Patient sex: M
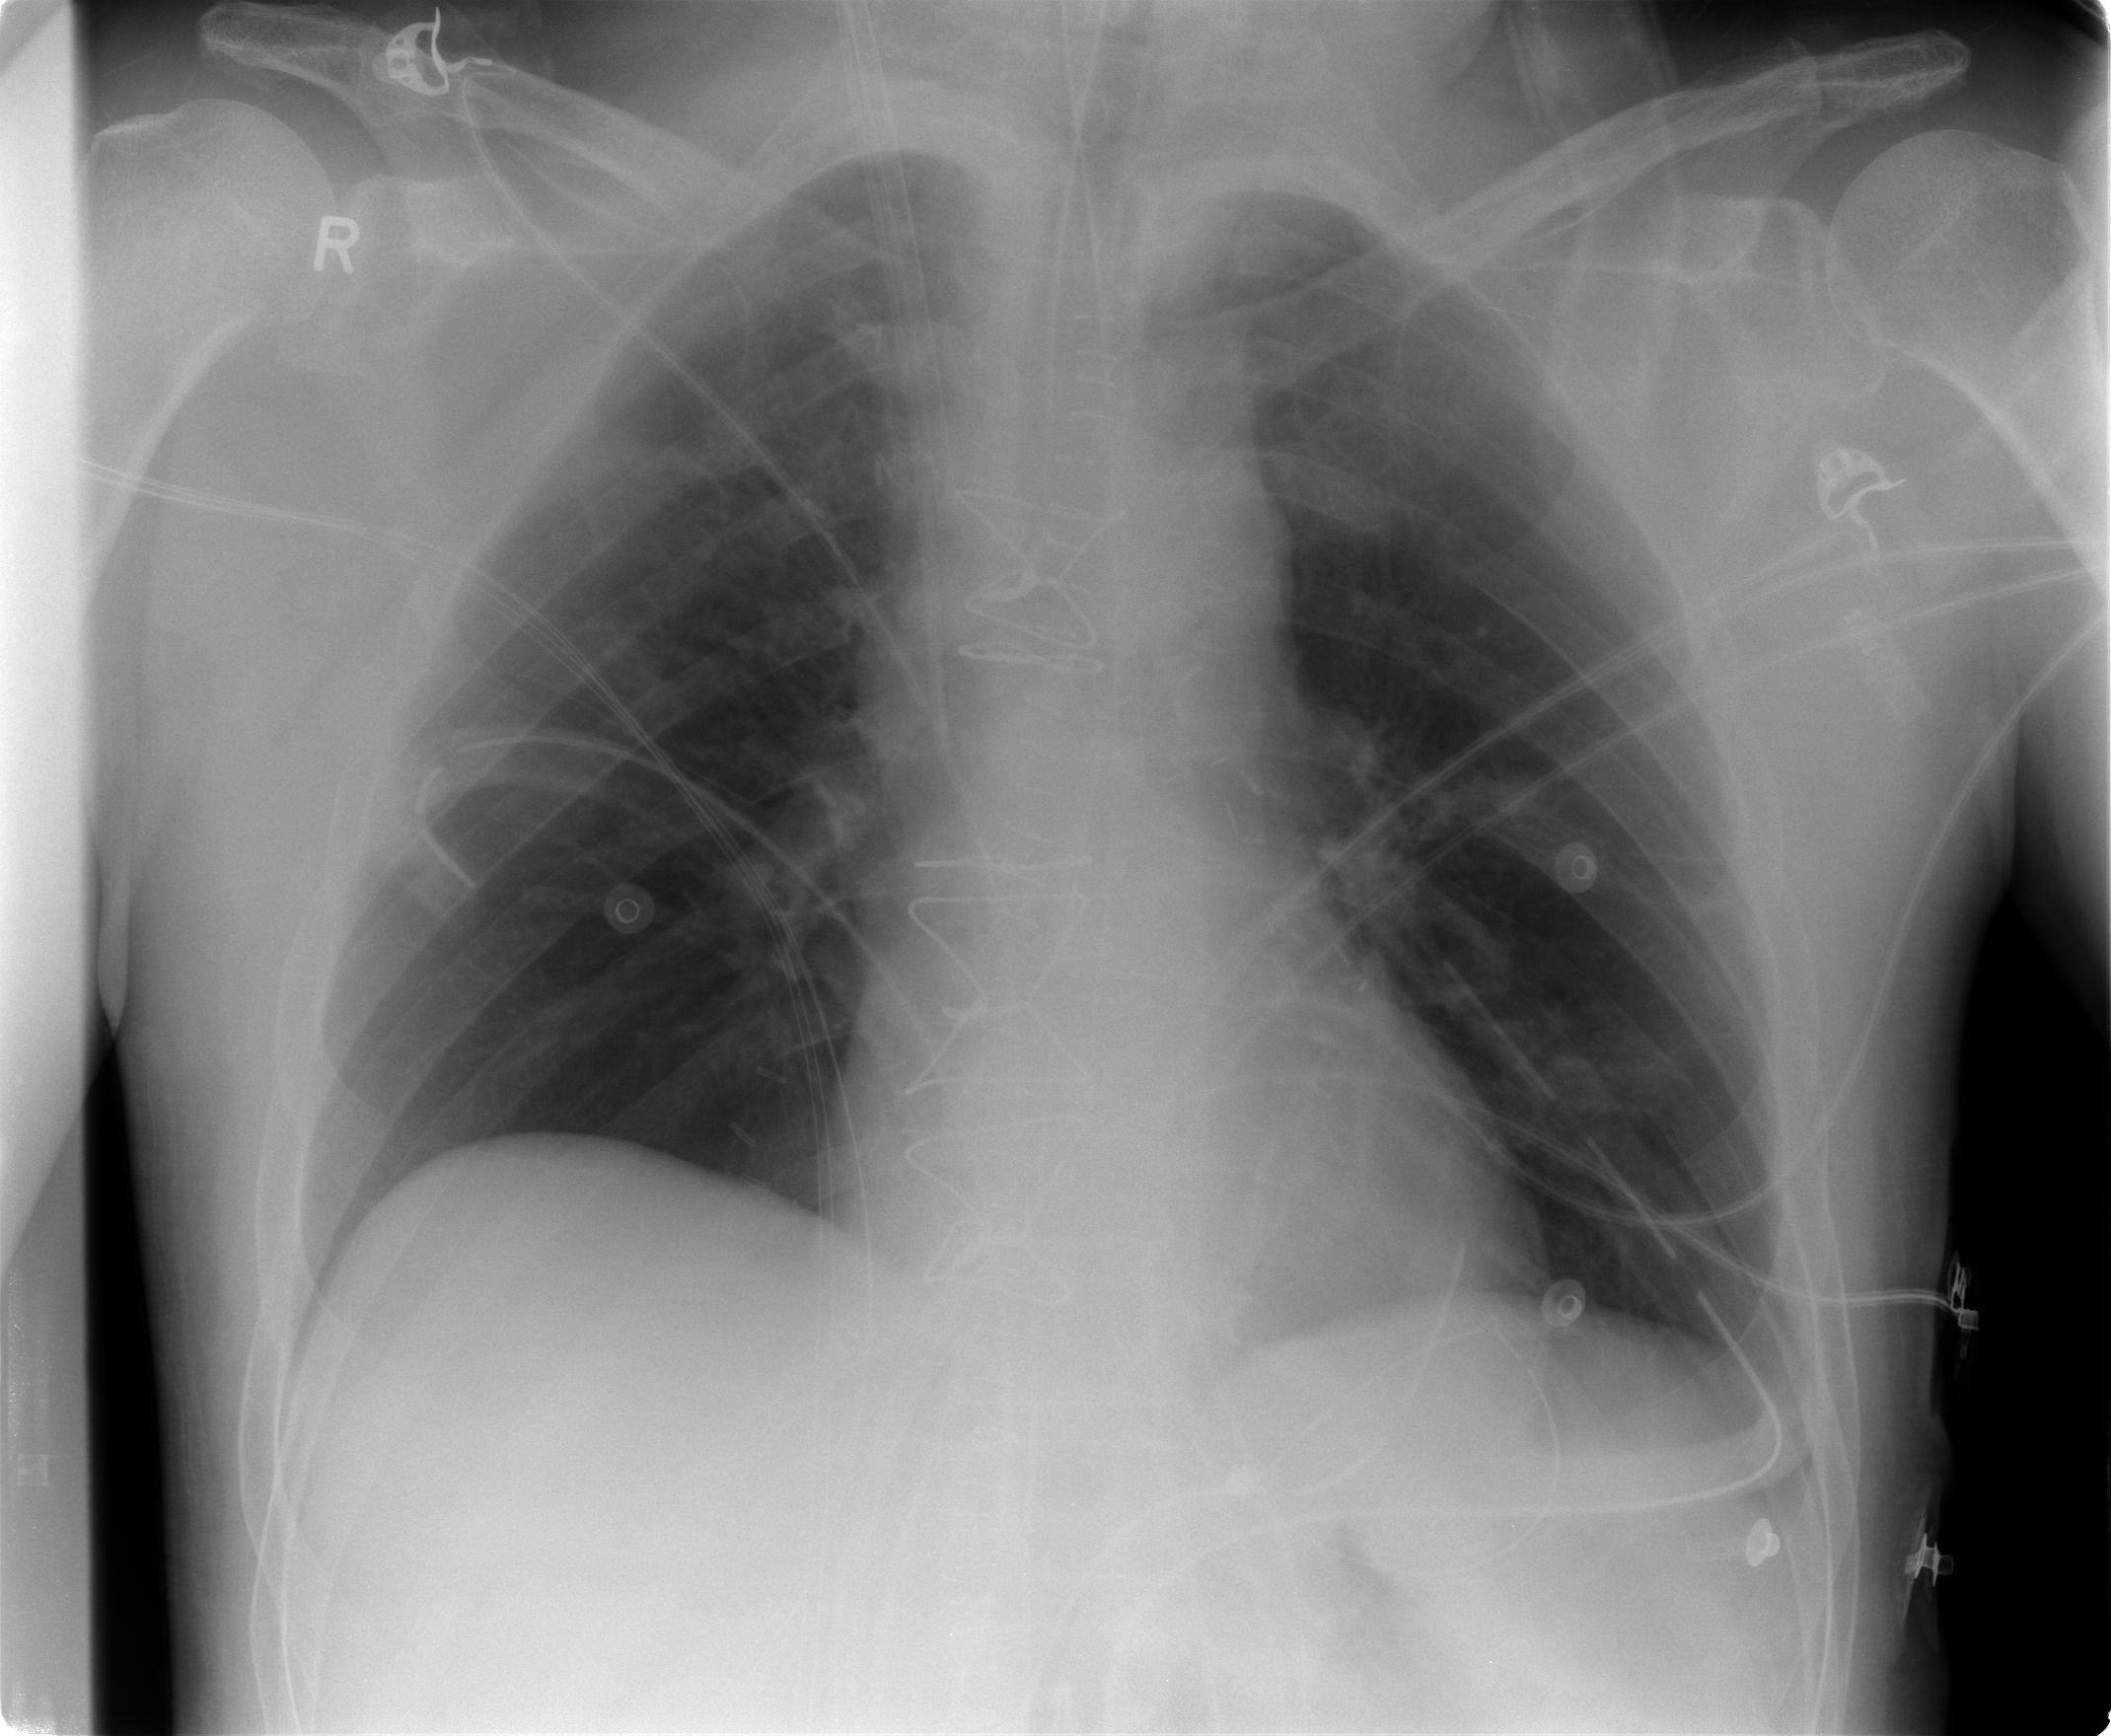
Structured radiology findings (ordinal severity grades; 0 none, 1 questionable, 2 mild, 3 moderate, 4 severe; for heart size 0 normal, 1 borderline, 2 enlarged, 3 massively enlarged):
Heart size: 0
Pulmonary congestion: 0
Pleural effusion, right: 0
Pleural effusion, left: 1
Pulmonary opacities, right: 0
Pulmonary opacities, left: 0
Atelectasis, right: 0
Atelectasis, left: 2